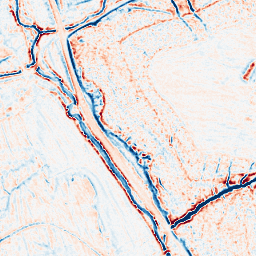
Category: edge_preserving
Decomposition family: bilateral
Decomposition parameters: d: 9
sigma_color: 75
sigma_space: 75
Upsampling method: bilinear
Upsampling parameters: scale: 8
Upsampling scale: 8